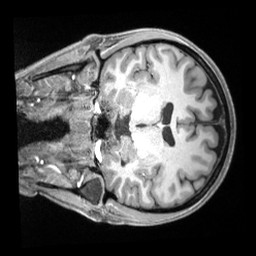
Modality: T1w
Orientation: coronal
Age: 25
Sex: female
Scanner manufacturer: siemens
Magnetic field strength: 3 T
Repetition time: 2.4 s
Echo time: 0.00226 s